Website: crate-barrel
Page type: billing-address
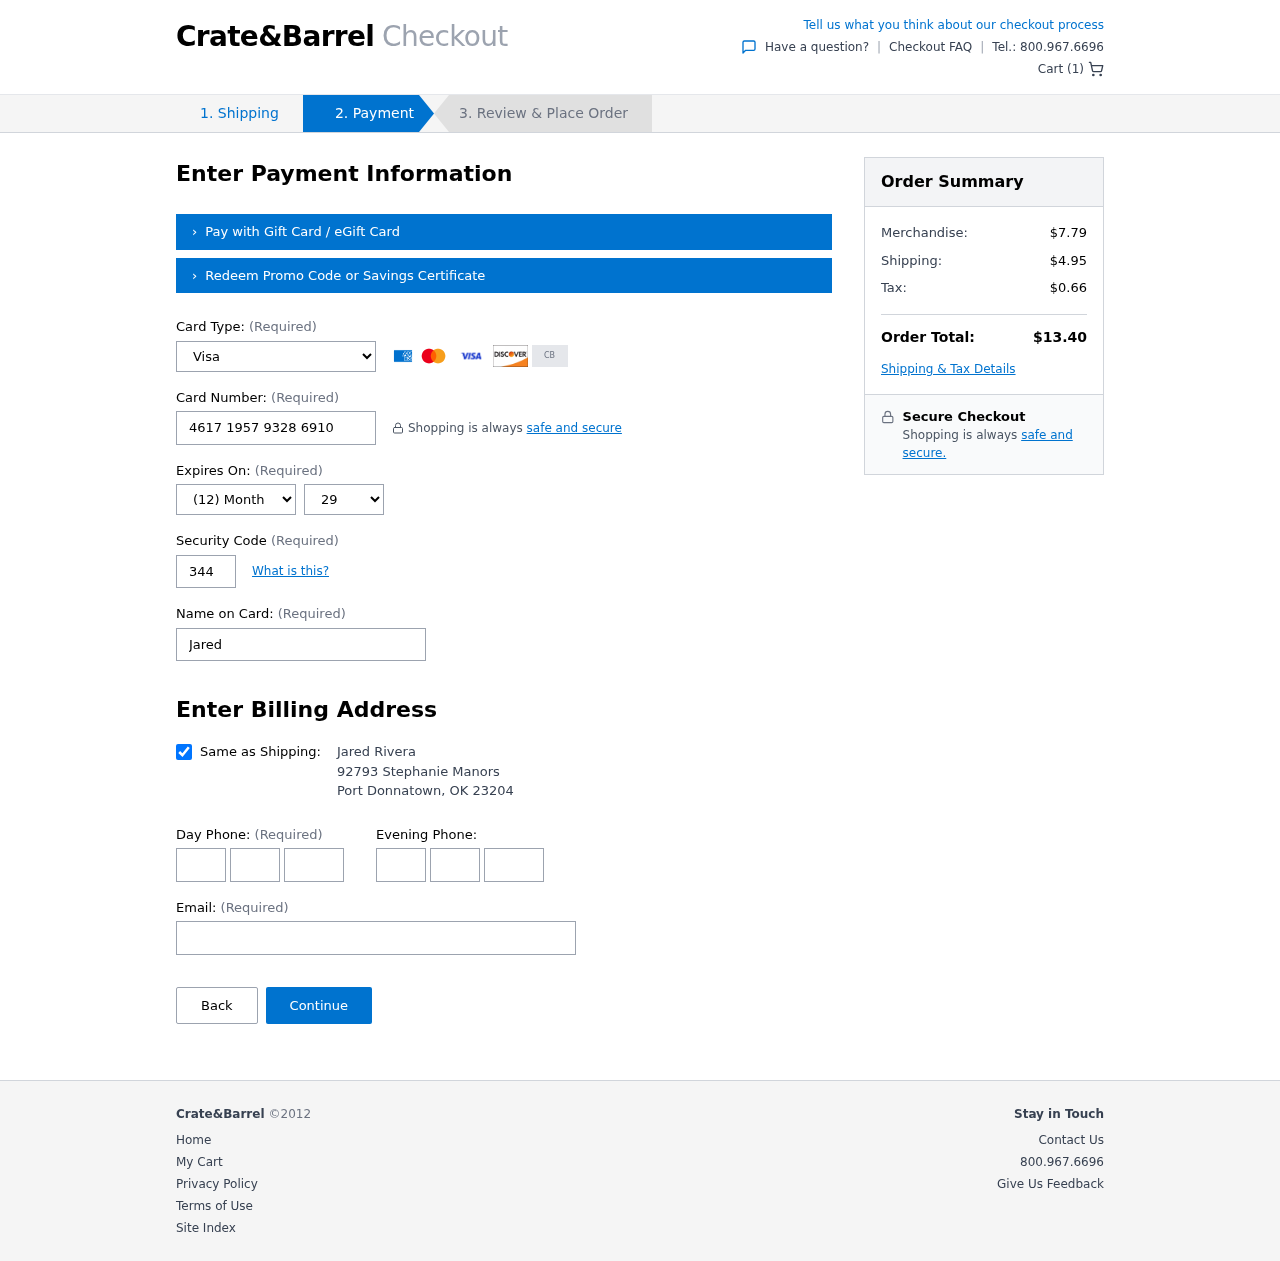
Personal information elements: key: PII_CARD_CVV
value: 344
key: PII_CARD_EXPIRY_MONTH
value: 12
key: PII_CARD_EXPIRY_YEAR
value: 29
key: PII_CARD_NUMBER
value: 4617 1957 9328 6910
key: PII_CARD_TYPE
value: Visa
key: PII_CITY
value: Port Donnatown
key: PII_EMAIL
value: jared.rivera@gmail.com
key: PII_FULLNAME
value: Jared Rivera
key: PII_PHONE_AREA
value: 239
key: PII_PHONE_PREFIX
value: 386
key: PII_PHONE_SUFFIX
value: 6255
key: PII_POSTCODE
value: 23204
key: PII_STATE_ABBR
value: OK
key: PII_STREET
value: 92793 Stephanie Manors
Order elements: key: ORDER_NUM_ITEMS
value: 1
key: ORDER_SUBTOTAL
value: $7.79
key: ORDER_SHIPPING_COST
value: $4.95
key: ORDER_TAX
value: $0.66
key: ORDER_TOTAL
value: $13.40